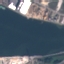
Land use / land cover: River